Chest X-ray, PA view. Patient: 52 years old, sex M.
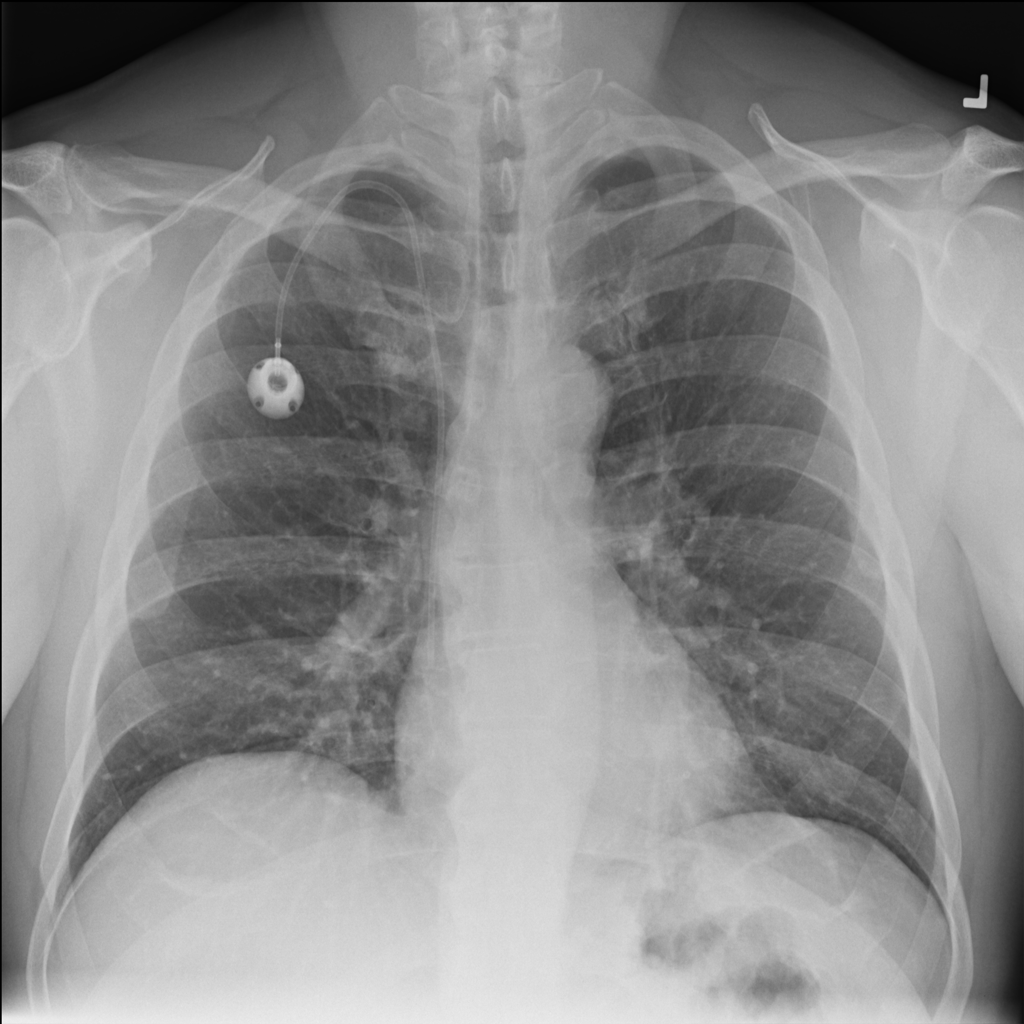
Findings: Infiltration